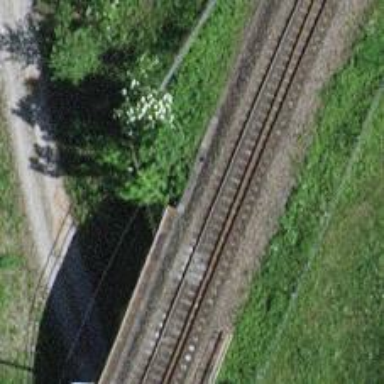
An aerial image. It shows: Bridge over electrified railway with contact lines.